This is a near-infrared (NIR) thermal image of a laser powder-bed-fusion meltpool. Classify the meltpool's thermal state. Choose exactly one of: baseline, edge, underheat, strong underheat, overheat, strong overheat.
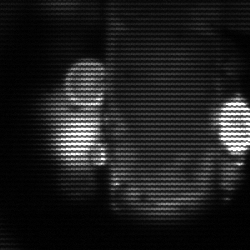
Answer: strong underheat